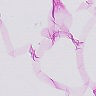
Metastatic tissue present: no